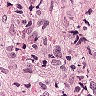
Metastatic tissue present: yes